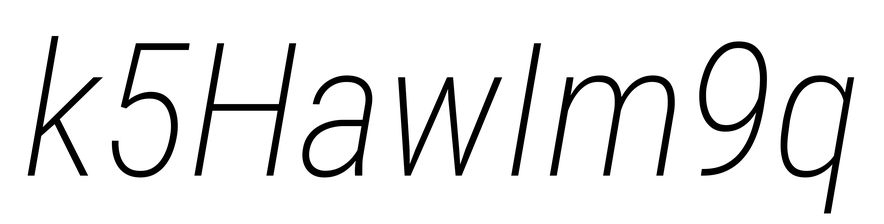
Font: Roboto-Italic_Condensed_ExtraLight_Italic